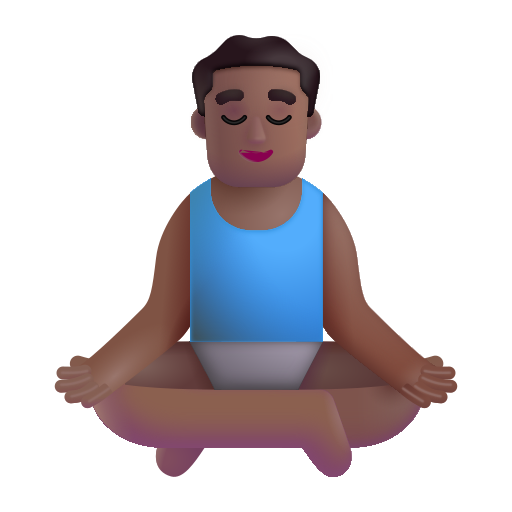
man in lotus position color  dark